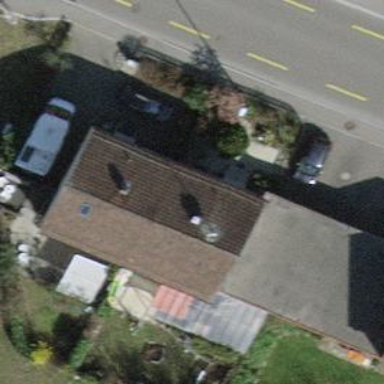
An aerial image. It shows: Pitched roof building.